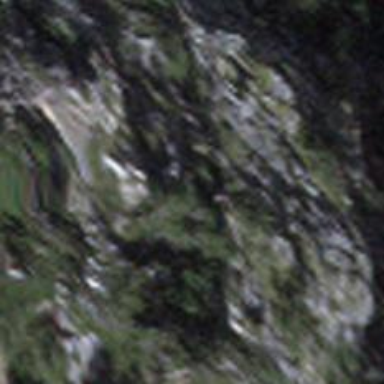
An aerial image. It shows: Natural cliff.